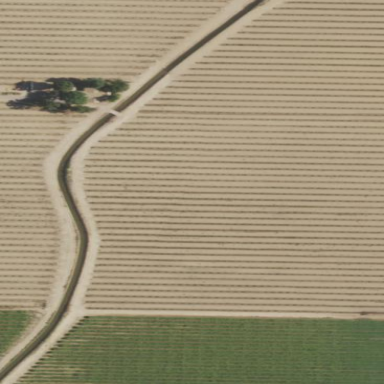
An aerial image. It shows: Vineyard.